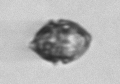
Label: Kryptoperidinium_triquetrum